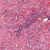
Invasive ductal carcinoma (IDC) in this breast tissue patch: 0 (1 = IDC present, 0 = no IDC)